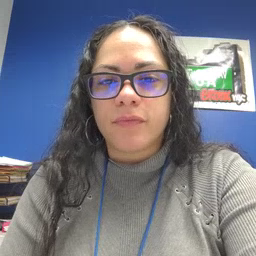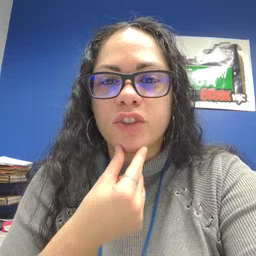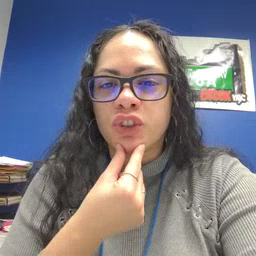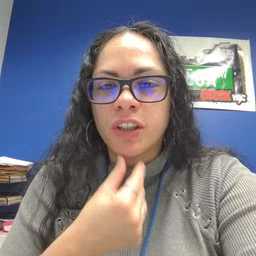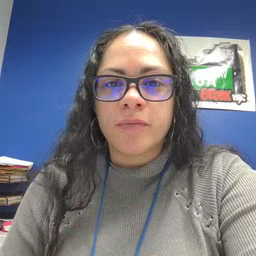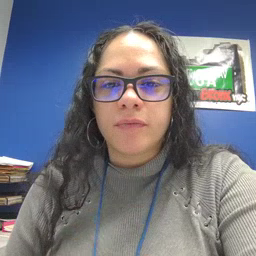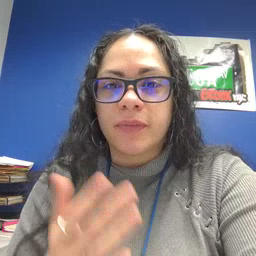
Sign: chin